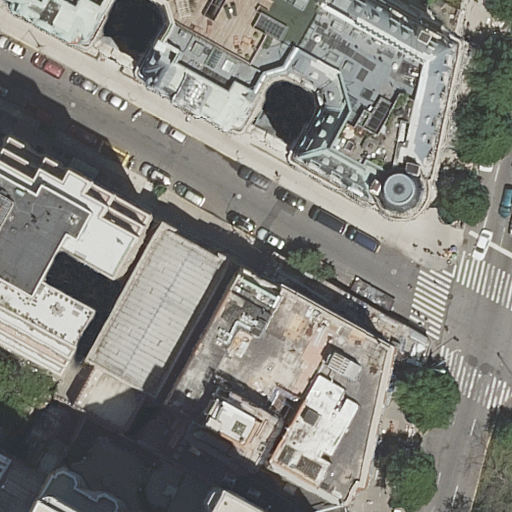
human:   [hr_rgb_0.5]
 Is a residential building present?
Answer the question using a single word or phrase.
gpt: yes

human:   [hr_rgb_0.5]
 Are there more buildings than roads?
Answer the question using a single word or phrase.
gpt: yes

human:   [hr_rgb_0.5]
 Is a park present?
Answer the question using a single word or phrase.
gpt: yes

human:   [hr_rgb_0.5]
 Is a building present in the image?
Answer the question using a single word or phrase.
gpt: yes

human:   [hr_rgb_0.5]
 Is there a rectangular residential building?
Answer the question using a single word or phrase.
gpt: yes

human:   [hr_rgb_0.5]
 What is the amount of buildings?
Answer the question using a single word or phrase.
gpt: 11

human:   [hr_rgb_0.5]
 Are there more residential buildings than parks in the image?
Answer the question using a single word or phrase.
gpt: yes

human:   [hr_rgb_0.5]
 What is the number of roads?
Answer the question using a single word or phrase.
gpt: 6

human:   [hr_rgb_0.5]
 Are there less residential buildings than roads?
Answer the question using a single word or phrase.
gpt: no

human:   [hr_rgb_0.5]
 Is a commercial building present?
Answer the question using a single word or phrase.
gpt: yes

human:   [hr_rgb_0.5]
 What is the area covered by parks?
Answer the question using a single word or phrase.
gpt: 100m2

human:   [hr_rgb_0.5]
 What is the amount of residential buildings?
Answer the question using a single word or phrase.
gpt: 9

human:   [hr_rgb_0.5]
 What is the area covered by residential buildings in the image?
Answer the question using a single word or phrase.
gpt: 2586m2

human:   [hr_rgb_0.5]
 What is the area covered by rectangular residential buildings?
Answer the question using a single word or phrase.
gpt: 705m2

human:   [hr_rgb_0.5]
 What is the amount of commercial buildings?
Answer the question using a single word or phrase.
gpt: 1

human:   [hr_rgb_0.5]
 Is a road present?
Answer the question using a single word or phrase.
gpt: yes

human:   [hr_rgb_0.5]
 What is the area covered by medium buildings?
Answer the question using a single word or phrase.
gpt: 1243m2

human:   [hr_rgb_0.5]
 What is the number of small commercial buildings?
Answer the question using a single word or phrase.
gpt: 0

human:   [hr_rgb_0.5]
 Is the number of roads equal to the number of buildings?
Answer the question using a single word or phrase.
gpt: no

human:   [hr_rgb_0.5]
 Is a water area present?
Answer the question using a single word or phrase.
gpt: no

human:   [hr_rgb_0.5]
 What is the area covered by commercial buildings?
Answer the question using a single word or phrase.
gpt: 367m2

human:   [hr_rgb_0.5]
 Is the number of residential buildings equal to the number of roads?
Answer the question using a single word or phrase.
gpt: no

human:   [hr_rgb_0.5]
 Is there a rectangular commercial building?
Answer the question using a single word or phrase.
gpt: no

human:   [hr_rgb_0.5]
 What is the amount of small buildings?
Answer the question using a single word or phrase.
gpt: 4

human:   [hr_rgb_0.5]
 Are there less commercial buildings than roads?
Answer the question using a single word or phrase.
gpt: yes

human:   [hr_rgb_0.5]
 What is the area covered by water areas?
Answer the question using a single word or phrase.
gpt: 0m2

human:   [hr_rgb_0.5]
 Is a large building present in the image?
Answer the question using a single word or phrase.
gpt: yes

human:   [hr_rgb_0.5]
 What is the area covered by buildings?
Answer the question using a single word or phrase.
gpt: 3783m2

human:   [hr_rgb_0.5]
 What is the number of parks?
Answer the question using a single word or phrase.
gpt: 1

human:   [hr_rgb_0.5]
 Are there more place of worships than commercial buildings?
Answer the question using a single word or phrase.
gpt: no

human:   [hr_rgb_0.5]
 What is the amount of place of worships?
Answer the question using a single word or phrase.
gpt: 1

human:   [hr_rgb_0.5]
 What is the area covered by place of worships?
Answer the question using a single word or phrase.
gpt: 830m2

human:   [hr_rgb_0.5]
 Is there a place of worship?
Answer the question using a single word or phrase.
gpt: yes

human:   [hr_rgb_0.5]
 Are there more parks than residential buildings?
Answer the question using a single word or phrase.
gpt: no

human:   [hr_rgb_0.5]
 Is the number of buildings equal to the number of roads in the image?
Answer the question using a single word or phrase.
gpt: no

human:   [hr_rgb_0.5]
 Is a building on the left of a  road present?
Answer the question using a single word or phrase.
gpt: yes

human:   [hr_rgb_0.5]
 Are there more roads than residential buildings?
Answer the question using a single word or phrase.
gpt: no

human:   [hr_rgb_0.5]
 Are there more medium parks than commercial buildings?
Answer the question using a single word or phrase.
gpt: no

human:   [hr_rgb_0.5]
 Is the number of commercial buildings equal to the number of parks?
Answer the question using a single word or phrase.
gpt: yes

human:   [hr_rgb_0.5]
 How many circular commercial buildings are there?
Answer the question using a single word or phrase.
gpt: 0

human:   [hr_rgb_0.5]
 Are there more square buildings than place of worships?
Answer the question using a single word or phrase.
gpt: no

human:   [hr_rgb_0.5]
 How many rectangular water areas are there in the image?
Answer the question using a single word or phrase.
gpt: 0

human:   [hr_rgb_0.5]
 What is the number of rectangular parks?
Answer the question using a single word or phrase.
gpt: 1

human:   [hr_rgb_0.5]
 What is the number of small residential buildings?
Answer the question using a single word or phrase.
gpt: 4

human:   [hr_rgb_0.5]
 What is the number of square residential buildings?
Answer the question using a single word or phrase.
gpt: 0

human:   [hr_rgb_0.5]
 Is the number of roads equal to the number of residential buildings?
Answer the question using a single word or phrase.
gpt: no

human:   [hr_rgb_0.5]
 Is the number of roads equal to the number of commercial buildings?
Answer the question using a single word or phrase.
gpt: no

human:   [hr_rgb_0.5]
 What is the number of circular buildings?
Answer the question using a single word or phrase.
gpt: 0

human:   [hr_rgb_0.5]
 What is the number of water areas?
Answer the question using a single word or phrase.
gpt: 0

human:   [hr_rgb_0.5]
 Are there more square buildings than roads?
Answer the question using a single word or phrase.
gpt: no

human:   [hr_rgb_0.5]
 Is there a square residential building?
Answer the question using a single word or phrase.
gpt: no

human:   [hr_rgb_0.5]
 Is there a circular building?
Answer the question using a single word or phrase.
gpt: no

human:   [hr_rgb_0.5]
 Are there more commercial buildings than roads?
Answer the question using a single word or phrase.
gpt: no

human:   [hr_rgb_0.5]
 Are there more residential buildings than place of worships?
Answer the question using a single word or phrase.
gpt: yes

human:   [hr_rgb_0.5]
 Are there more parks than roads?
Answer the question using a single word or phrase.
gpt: no

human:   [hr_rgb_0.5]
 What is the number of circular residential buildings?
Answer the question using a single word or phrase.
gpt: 0

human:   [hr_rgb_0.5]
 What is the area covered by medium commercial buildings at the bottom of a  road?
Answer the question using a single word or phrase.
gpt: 367m2

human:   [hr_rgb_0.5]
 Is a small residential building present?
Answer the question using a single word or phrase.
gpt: yes

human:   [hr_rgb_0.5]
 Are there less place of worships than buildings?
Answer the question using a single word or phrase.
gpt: yes

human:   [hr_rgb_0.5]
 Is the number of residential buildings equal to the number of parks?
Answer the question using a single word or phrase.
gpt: no

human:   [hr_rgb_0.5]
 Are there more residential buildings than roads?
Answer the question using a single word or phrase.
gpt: yes

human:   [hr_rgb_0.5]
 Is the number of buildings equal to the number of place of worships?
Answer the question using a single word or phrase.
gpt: no

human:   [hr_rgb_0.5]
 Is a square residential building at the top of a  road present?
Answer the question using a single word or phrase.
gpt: no

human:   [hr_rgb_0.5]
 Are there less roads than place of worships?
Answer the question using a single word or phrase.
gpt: no